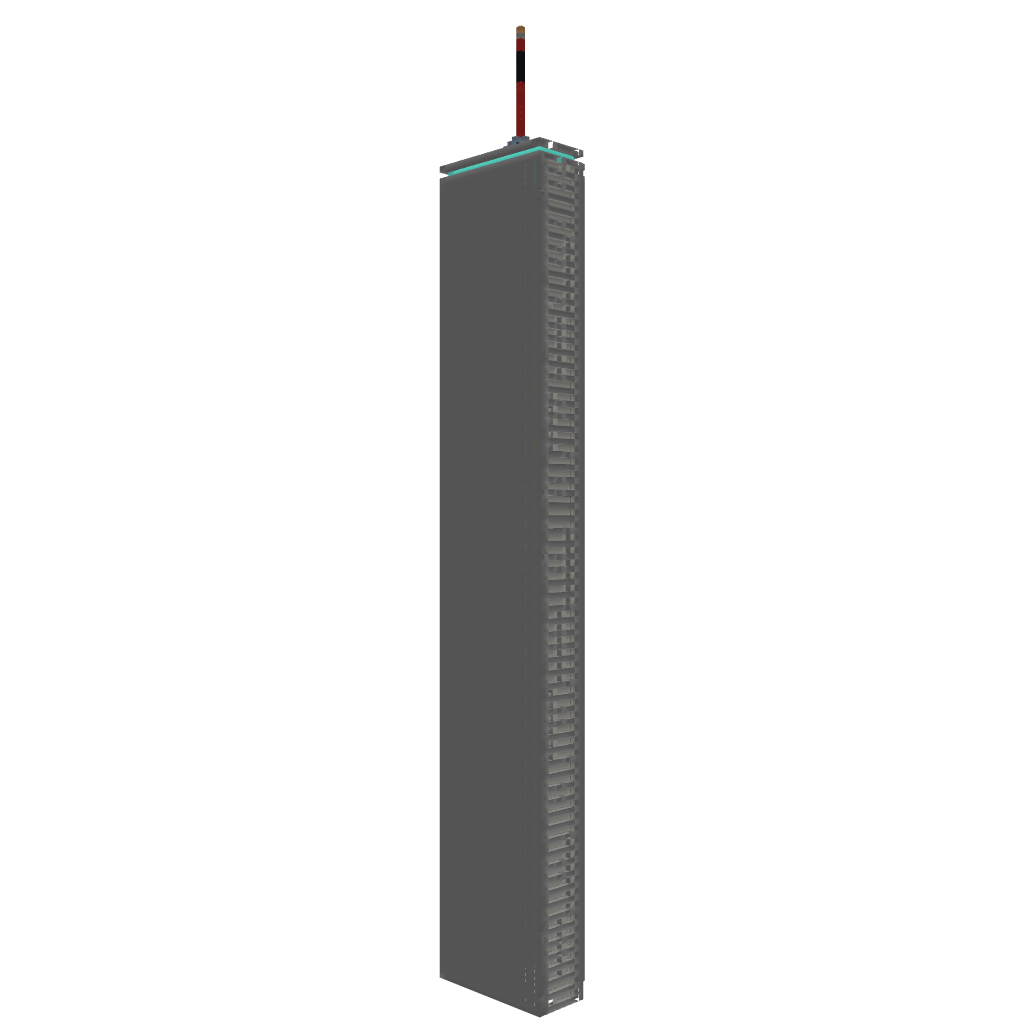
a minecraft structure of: Liberty Tower